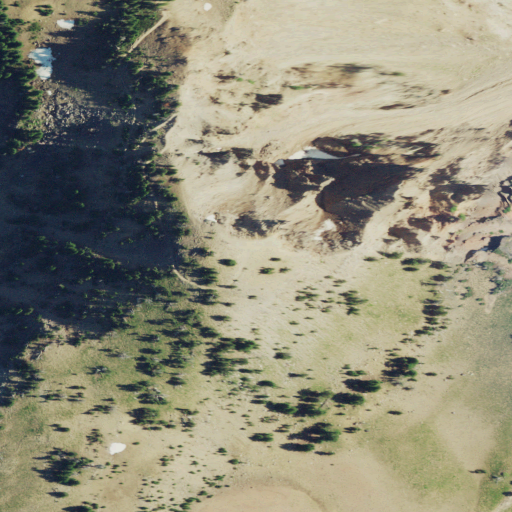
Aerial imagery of mountain in Oregon named Garfield Peak containing shrub, evergreen forest, and barren land